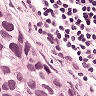
Metastatic tissue present: yes